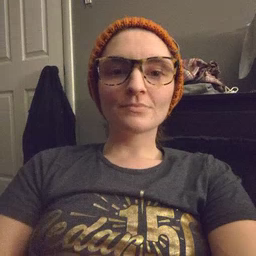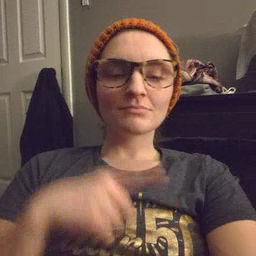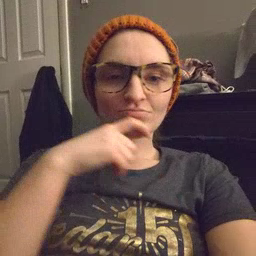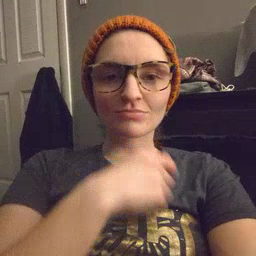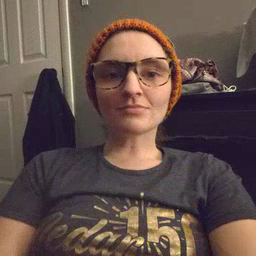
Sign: cereal